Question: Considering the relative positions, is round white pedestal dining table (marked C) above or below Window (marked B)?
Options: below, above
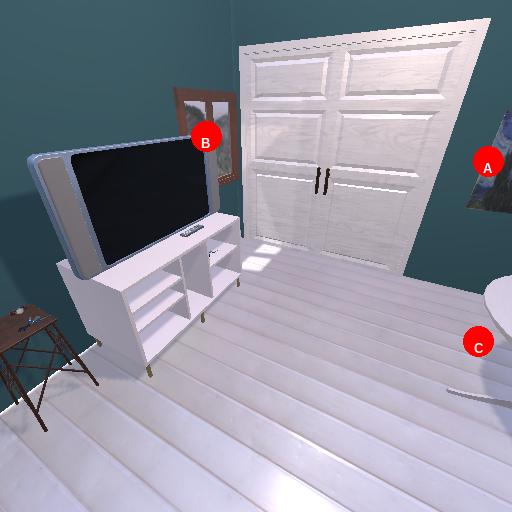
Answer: below